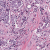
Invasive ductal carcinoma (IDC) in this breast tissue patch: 1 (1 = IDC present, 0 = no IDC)